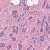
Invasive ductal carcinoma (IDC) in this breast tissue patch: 1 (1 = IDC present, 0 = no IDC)